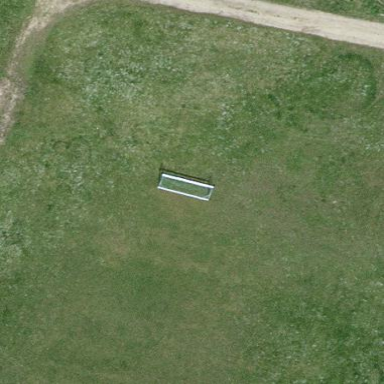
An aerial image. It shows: Soccer pitch for leisure land activities.